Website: apple
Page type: billing-address
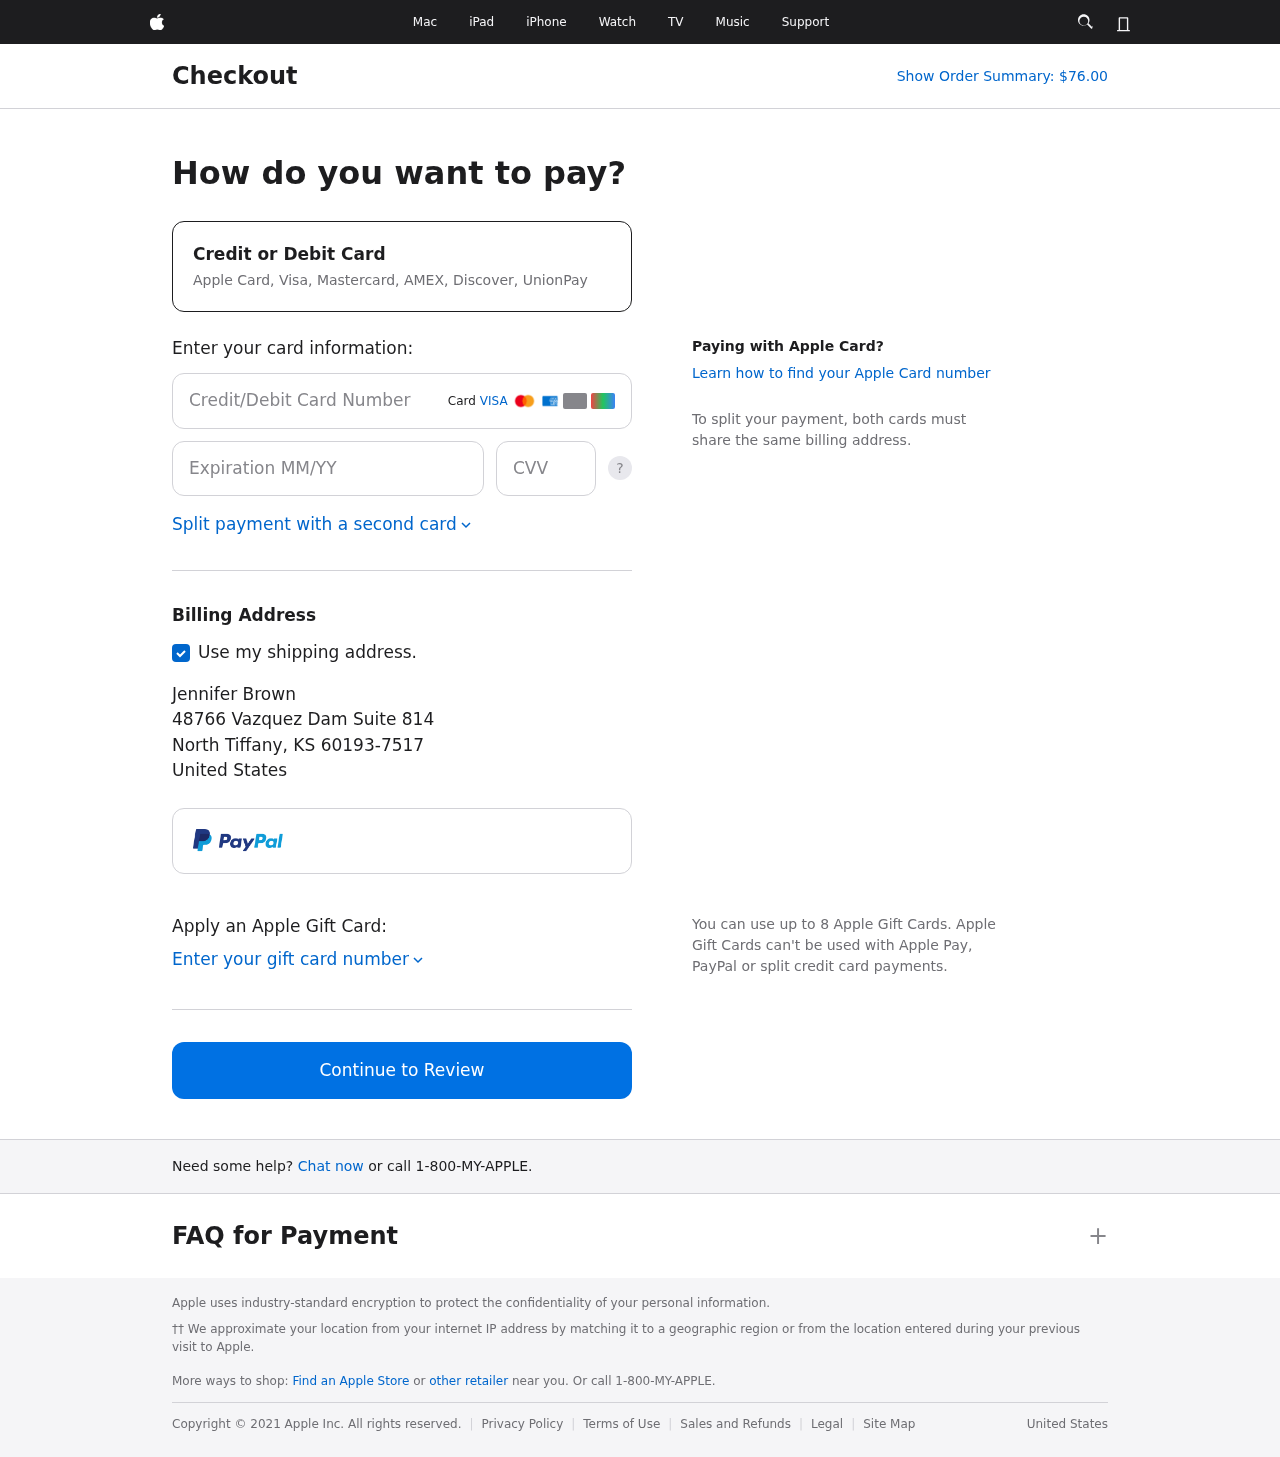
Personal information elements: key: PII_CARD_CVV
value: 509
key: PII_CARD_EXPIRY
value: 04/26
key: PII_CARD_NUMBER
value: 2288 8816 2810 9334
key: PII_CITY
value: North Tiffany
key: PII_COUNTRY
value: United States
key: PII_FULLNAME
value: Jennifer Brown
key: PII_POSTCODE_FULL
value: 60193-7517
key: PII_STATE_ABBR
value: KS
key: PII_STREET
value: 48766 Vazquez Dam Suite 814
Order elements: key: ORDER_TOTAL
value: Show Order Summary: $76.00